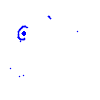
Particle: kaon